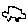
Label: car